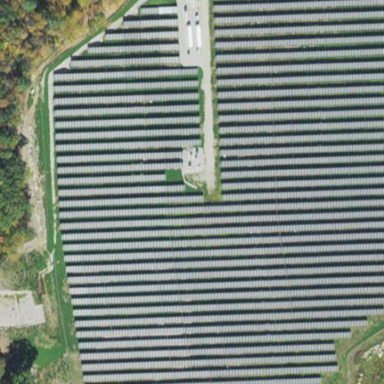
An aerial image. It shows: Solar power plant with photovoltaic technology generating electricity. The plant is enclosed by fence.